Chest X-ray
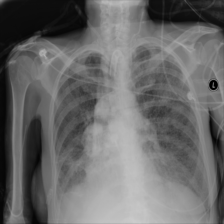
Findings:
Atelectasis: negative
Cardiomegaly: negative
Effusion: negative
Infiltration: negative
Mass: negative
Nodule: negative
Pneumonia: negative
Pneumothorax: negative
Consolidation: negative
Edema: negative
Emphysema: negative
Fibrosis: negative
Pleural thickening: negative
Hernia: negative